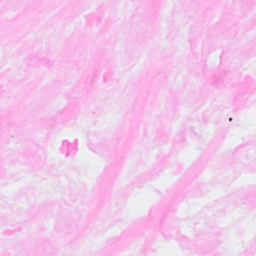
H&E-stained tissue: Breast